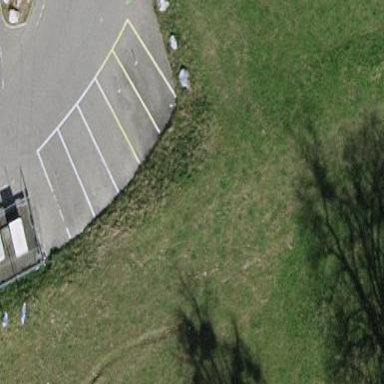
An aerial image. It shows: Street-side parking lot with asphalt surface.